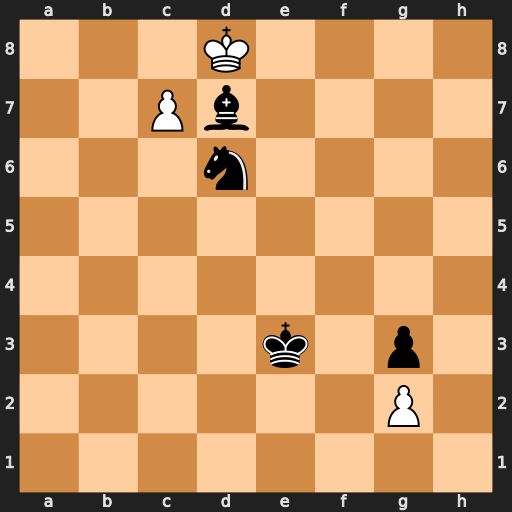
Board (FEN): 3K4/2Pb4/3n4/8/8/4k1p1/6P1/8
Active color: w
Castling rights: -
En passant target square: -
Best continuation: Kxd7 Nc4 Kc6 Kd4 c8=Q